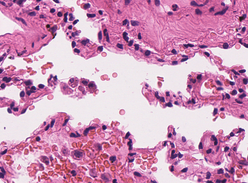
Tumor epithelial tissue: no
Tumor-associated stroma tissue: no
Normal tissue: yes